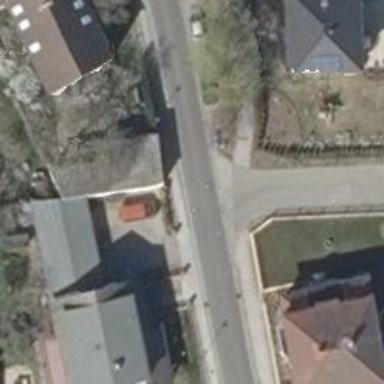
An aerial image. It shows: Paved residential road.